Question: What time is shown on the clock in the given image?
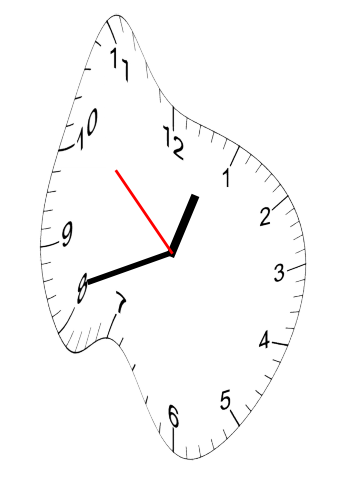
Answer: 12:41:52